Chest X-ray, AP view. Patient: 61 years old, sex F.
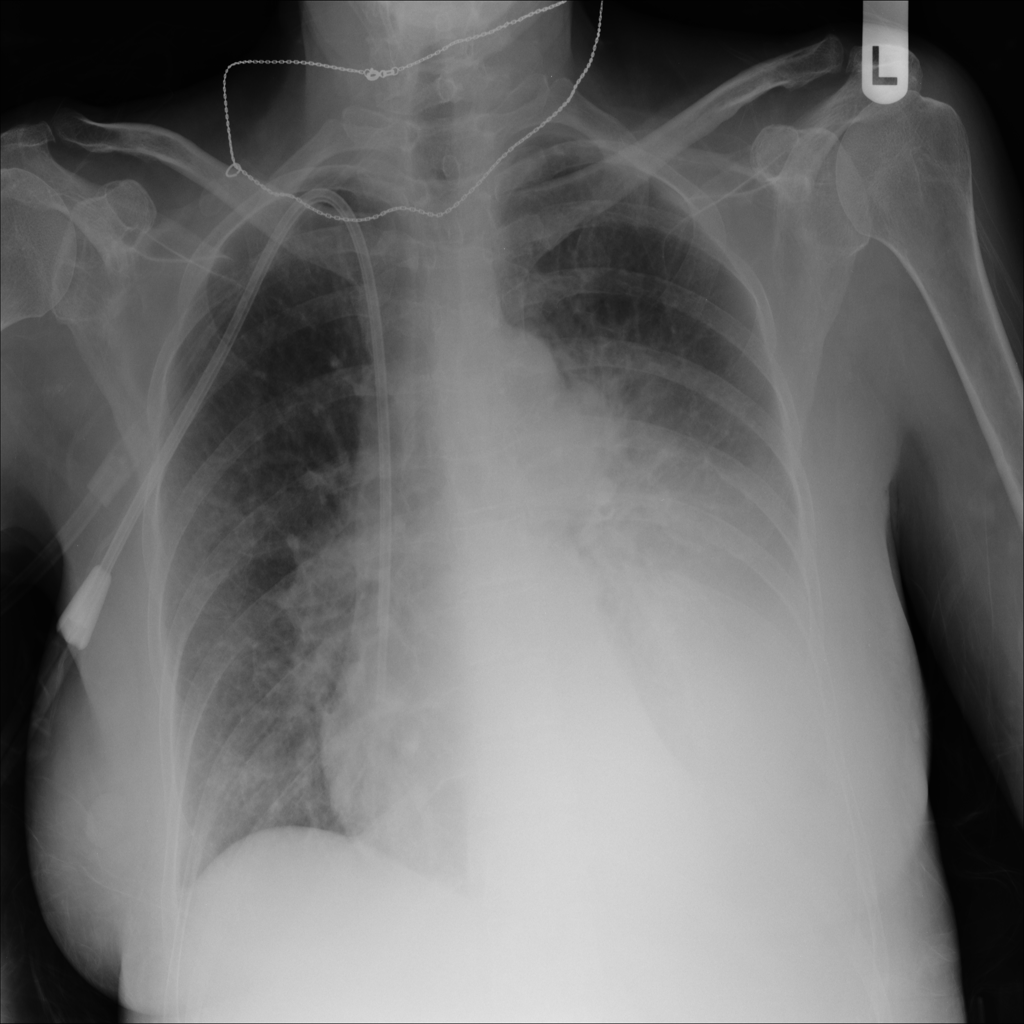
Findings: Effusion